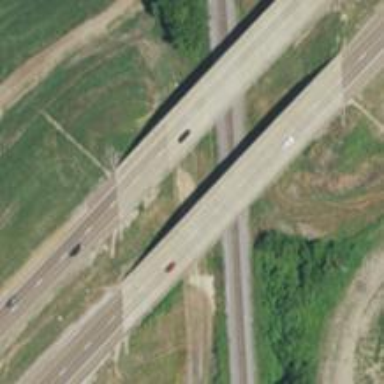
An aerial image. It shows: Trunk highway bridge.